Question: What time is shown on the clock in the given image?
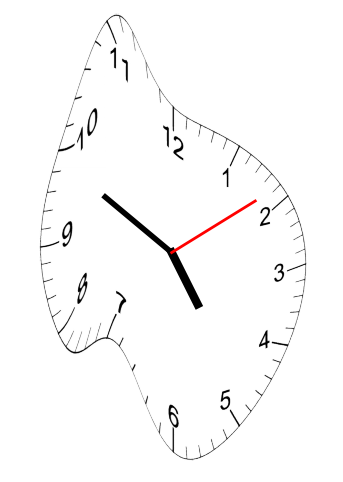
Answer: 04:49:09